Field crop: tomato
Growth stage: 1
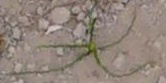
Species: cyperus